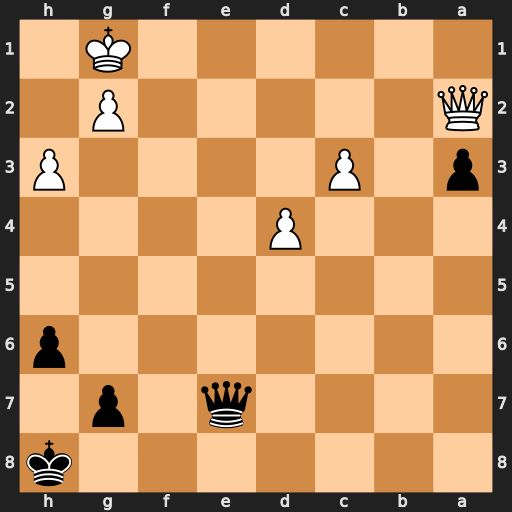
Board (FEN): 7k/4q1p1/7p/8/3P4/p1P4P/Q5P1/6K1
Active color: b
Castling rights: -
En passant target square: -
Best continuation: Qe3+ Kh2 Qf4+ g3 Qc1 Qg2 Qb2